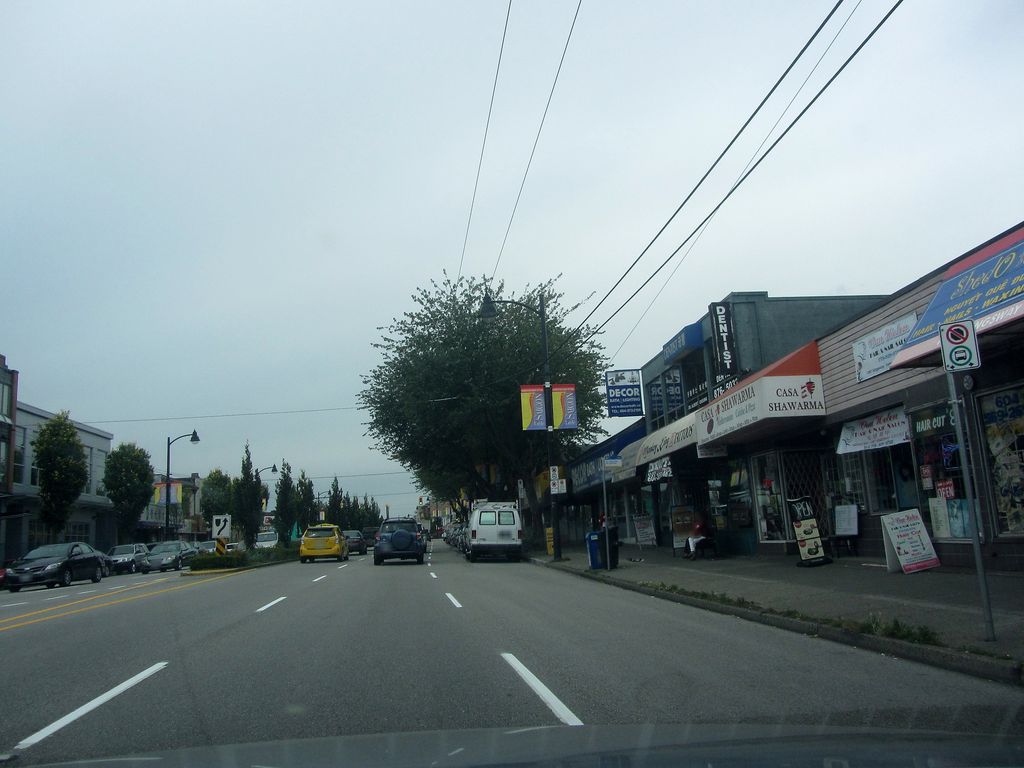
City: vancouver